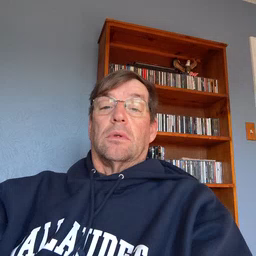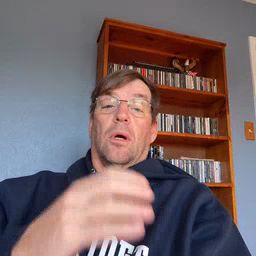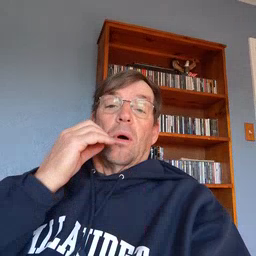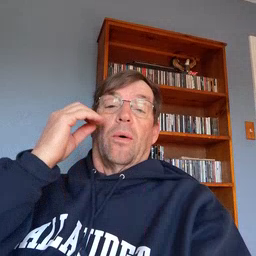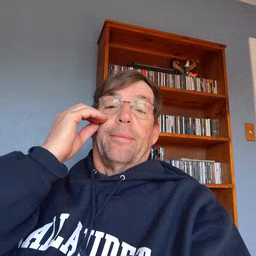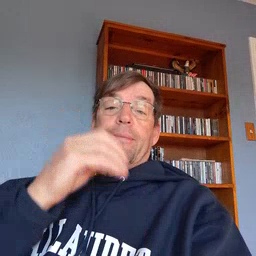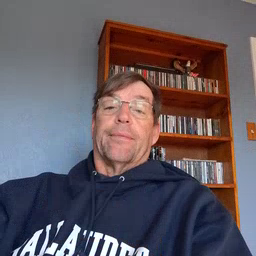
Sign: home